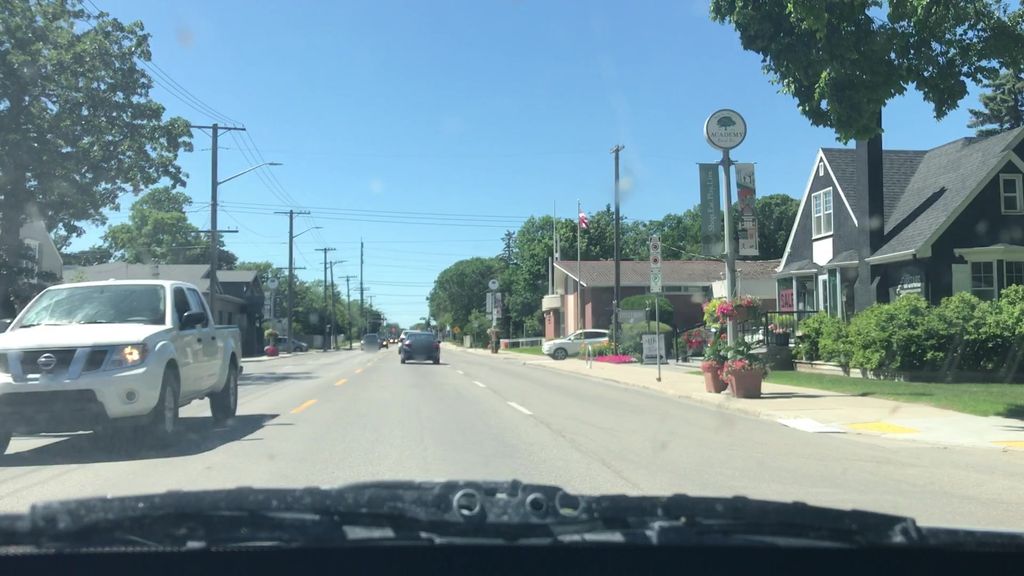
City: winnipeg